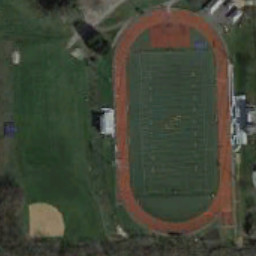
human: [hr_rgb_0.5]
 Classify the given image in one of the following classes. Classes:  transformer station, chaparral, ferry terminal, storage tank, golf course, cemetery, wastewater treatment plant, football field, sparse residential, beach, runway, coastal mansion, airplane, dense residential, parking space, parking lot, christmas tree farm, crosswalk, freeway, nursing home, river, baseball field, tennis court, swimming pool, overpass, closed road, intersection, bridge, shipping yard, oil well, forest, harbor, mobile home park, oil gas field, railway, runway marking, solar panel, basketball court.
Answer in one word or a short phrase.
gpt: football field